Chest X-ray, AP view. Patient: 10 years old, sex F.
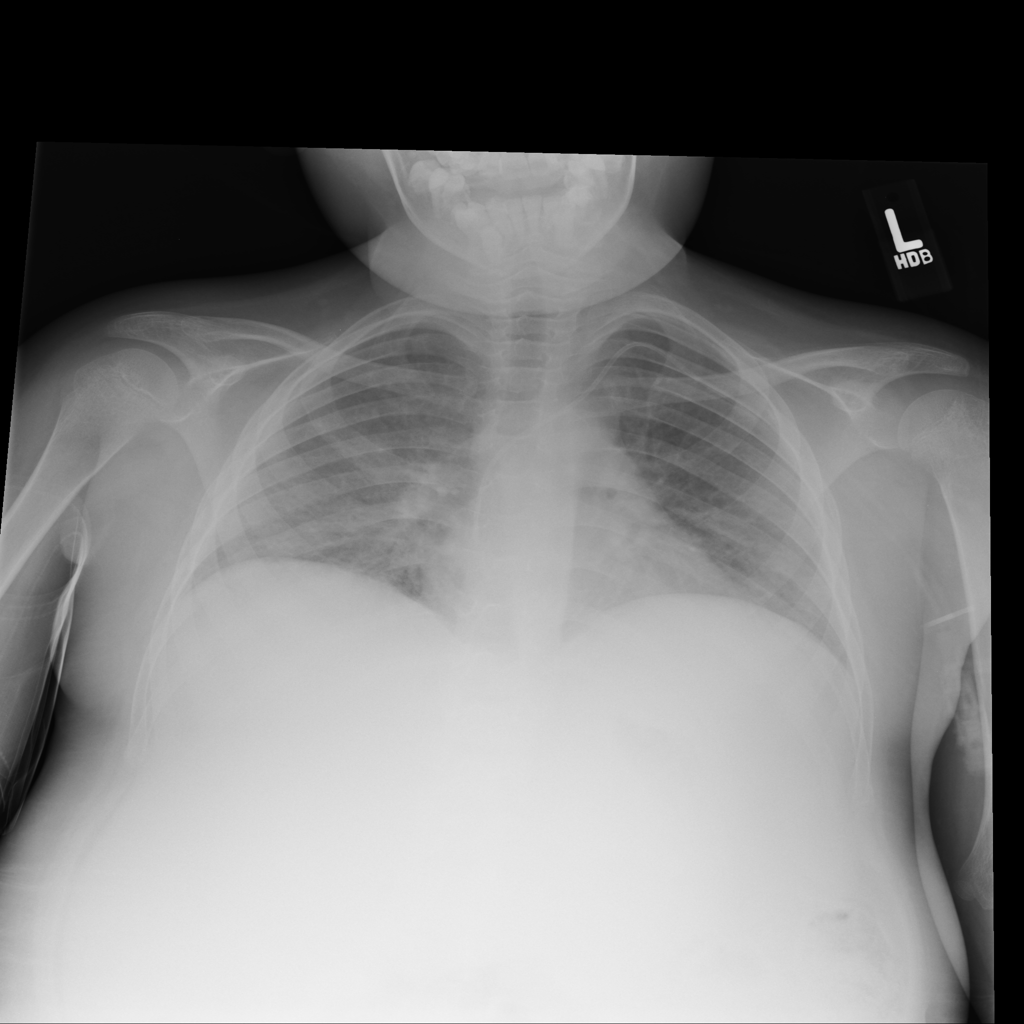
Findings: No Finding